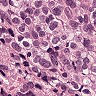
Metastatic tissue present: yes